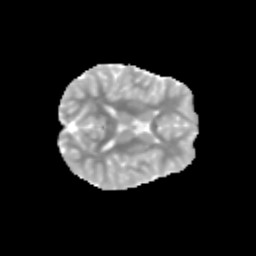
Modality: MD
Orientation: axial
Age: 11
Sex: female
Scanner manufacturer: siemens
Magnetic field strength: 3 T
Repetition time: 3.8 s
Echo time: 0.07 s